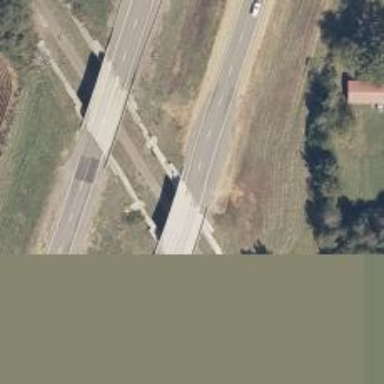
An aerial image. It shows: Primary highway bridge with dual carriageway.